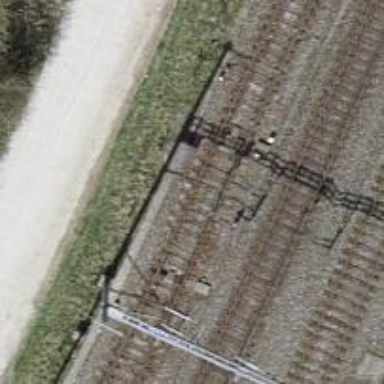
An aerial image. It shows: Railway switch.